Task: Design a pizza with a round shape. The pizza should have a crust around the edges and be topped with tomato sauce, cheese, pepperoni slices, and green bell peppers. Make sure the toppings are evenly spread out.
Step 210:
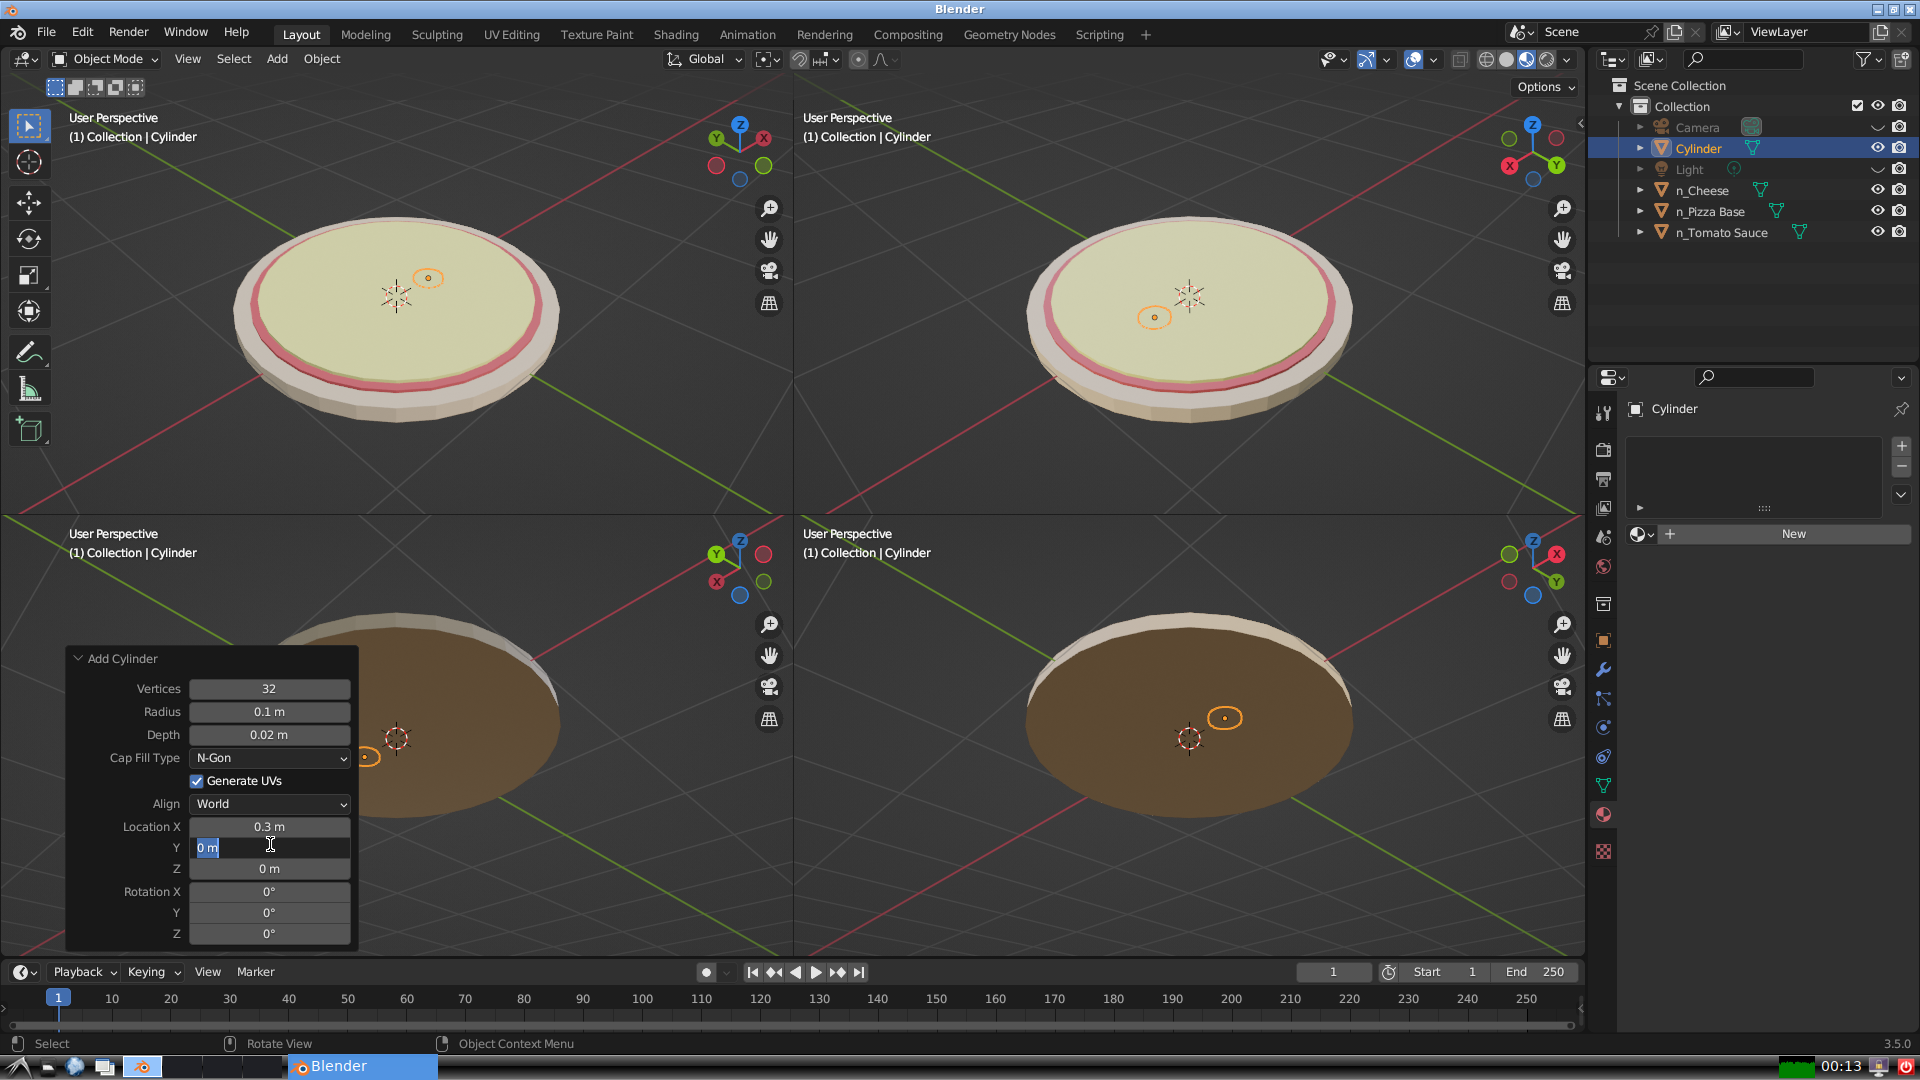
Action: input_text: 0.3